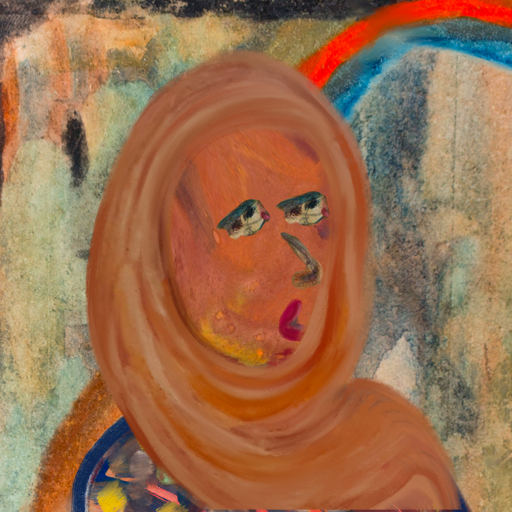
Background: Childish, Head And Neck Side: Mother_And_Son_Son, Face Side: Pipe, Bust: Mother_And_Son_Mother, Hair Side: Blank, Head Accessory: Pious_Lady_Scarf, Second Necklace: Blank, Necklace: Blank, Baby: Blank